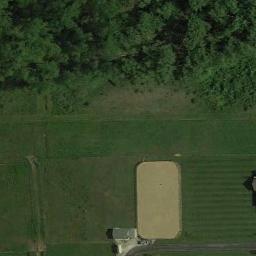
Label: meadow